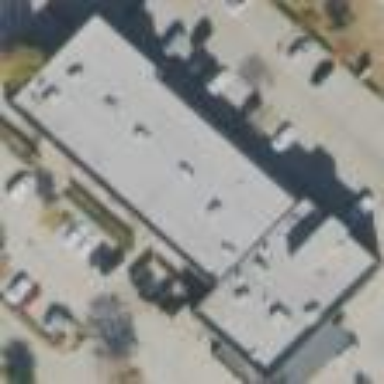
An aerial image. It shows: Commercial building.